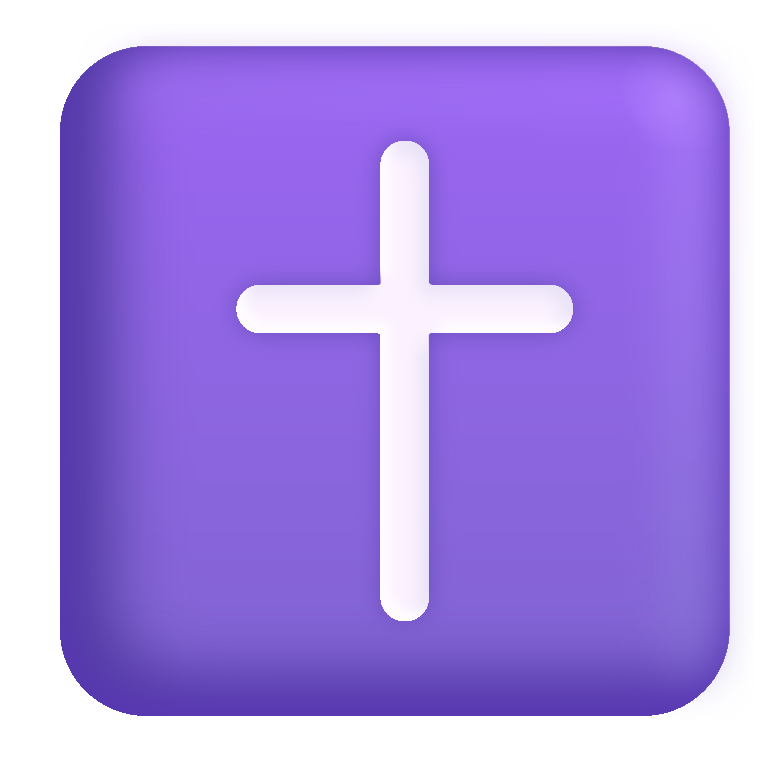
latin cross color